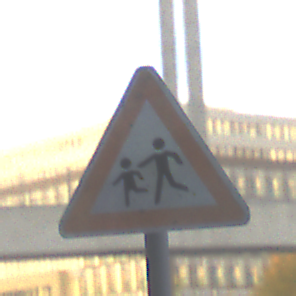
Verkehrszeichen: KinderRechts
Umgebung: Outdoor, Urban
Tageszeit: SunriseSunset
Wetter: PartlyCloudy
Licht: Natural
Jahreszeit: NotSpecified
Kontrast: MediumContrast